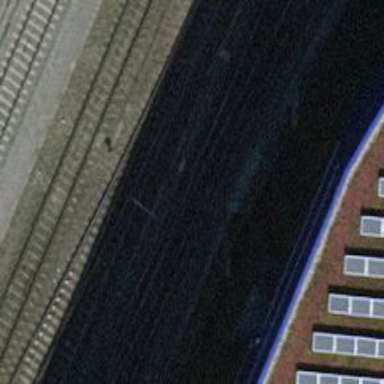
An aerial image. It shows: Railway switch.